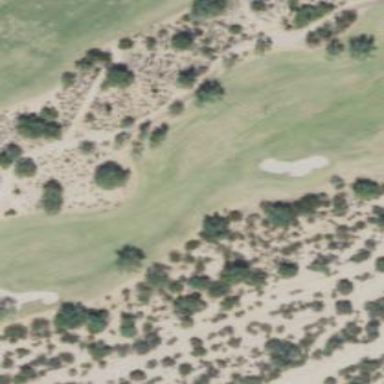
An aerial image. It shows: Grassy area designated as golf fairway.